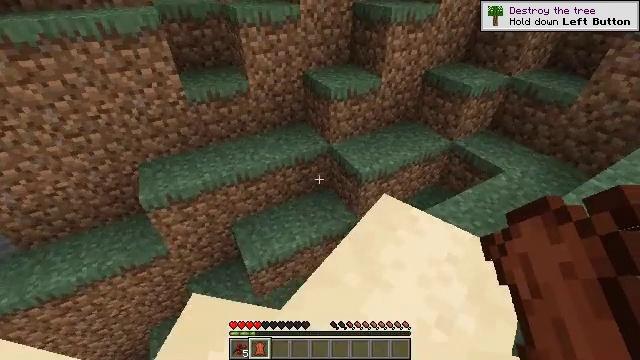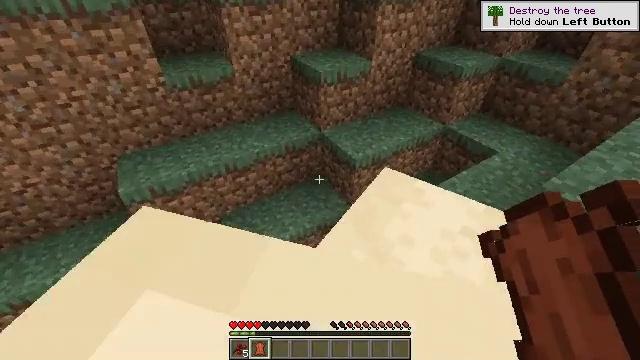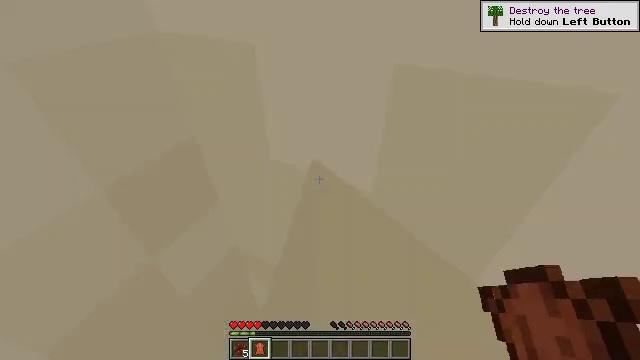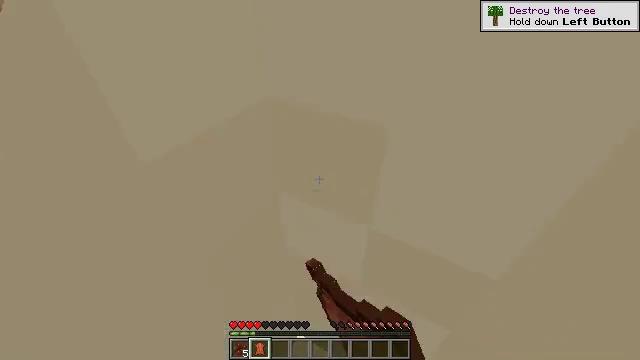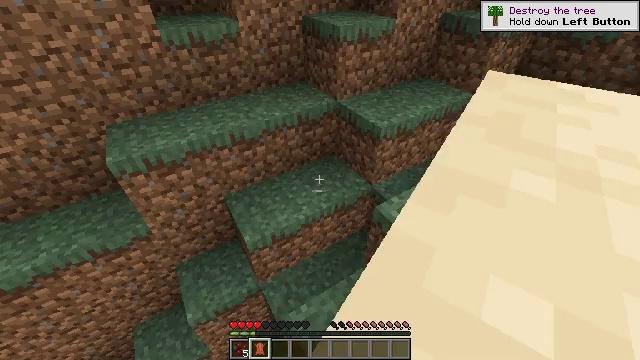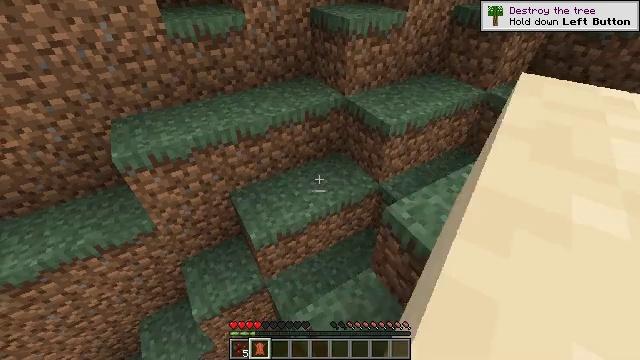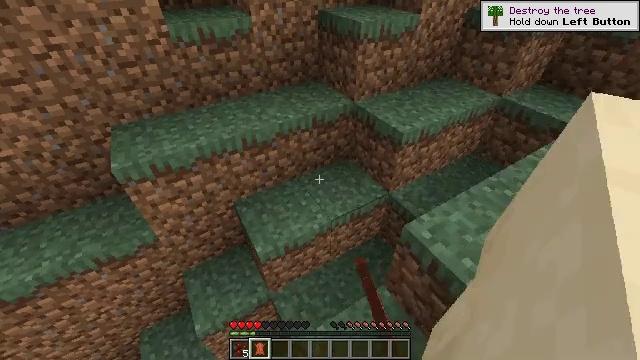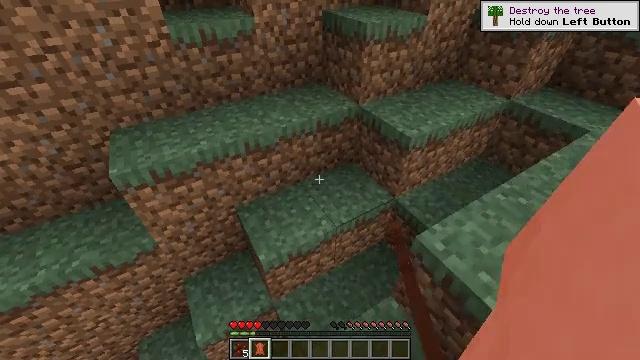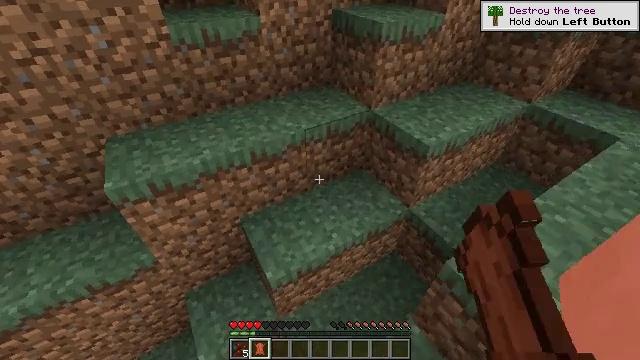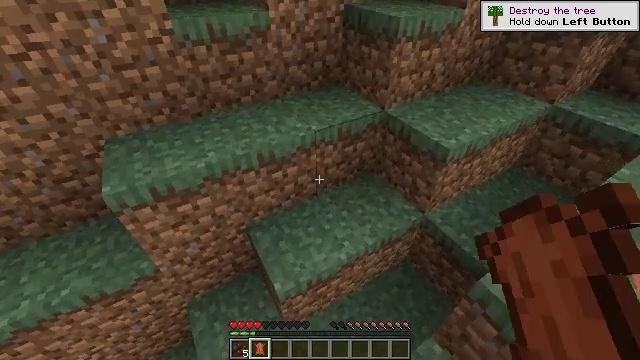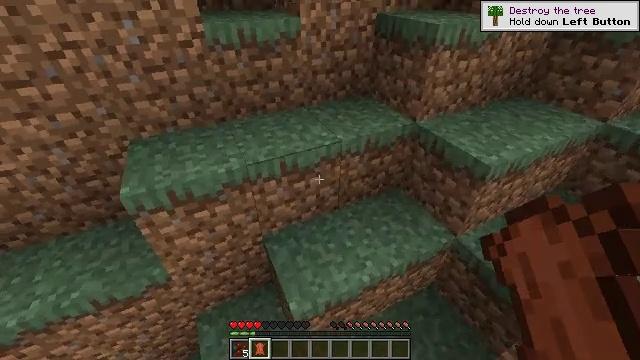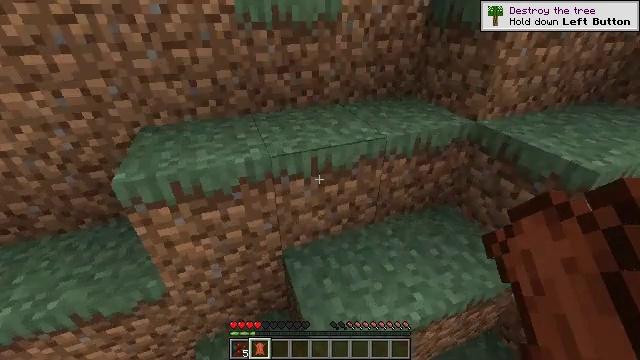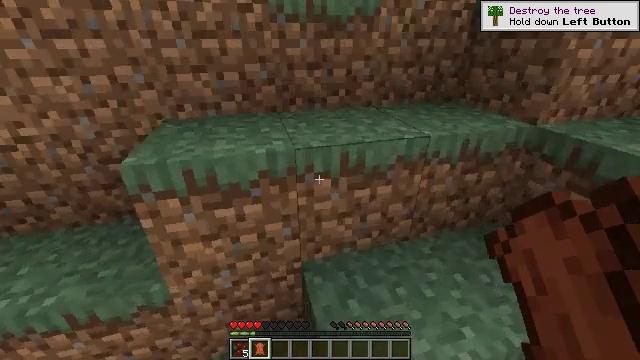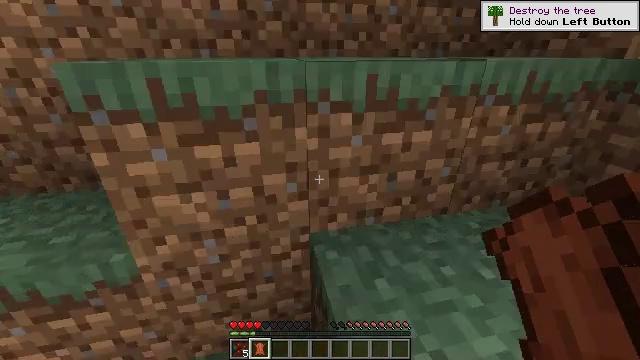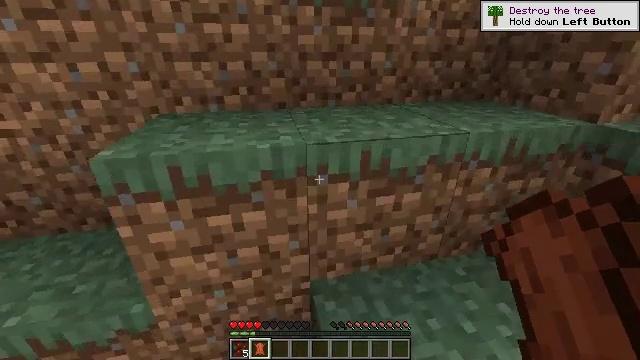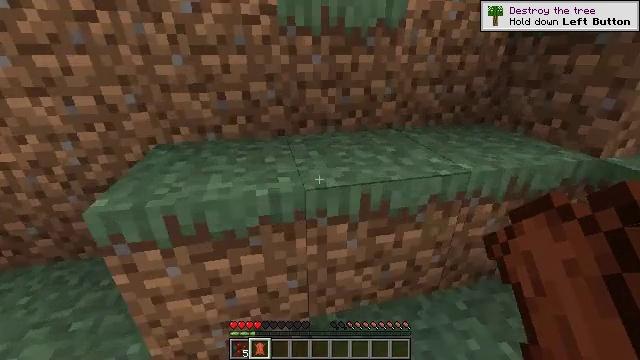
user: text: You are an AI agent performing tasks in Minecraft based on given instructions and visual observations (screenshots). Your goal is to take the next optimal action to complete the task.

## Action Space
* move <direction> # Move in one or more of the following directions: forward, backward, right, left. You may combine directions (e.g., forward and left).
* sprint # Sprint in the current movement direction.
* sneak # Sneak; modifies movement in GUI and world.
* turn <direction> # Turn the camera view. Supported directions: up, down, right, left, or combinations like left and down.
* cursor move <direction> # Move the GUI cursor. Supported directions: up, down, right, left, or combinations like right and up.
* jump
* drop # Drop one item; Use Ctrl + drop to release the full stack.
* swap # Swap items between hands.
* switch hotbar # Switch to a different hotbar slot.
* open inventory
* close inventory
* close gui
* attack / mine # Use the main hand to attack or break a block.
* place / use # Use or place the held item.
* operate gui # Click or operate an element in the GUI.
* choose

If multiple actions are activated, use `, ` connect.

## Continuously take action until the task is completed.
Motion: motion action
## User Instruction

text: Gather bee nest from a tree in the forest.
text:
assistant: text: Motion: move forward, turn right
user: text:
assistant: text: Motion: move forward, attack / mine
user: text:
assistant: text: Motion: move forward, attack / mine
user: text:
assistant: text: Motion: move forward, attack / mine
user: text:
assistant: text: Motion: move forward, turn down
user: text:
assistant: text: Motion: move forward
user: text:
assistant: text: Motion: move forward
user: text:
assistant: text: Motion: move forward
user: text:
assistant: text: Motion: move forward
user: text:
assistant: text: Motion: move forward, turn left and up
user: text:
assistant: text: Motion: move forward, turn left and up
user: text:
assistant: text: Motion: move forward, turn left and up
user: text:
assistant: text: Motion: move forward, turn left and up
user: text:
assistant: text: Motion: move forward
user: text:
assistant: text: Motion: move forward
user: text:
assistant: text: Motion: move forward, jump
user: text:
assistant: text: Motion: move forward, jump
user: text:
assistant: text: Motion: move forward, jump
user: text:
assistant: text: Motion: move forward, jump
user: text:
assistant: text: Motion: move forward, turn right and up, jump
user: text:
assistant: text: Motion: move forward, turn right and up, jump
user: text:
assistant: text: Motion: move forward, turn right and up, jump
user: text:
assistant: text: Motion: move forward, turn right and up, jump
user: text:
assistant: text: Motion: move forward, jump
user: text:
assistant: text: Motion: move forward, turn left, jump
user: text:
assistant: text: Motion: move forward, turn left, jump
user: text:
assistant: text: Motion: move forward, turn left and up, jump
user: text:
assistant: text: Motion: move forward, turn left and up, jump
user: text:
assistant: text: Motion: move forward, jump
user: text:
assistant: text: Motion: move forward, jump